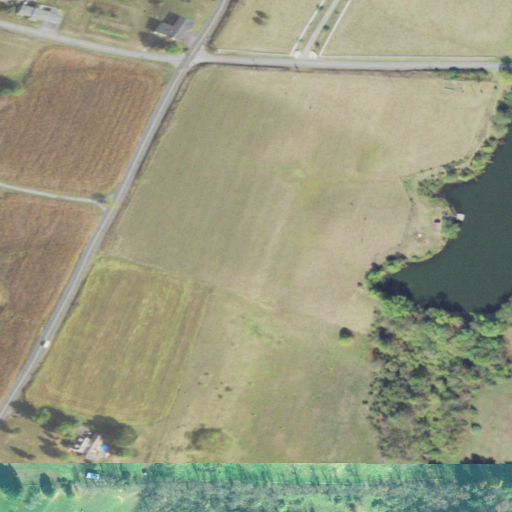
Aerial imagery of ridge(s) in Maryland named Timber Ridge containing pasture, low intensity development, open water, open development, mixed forest, medium intensity development, deciduous forest, and cultivated crops